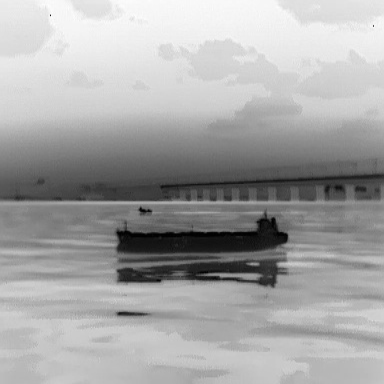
There is a warship in the infrared image.